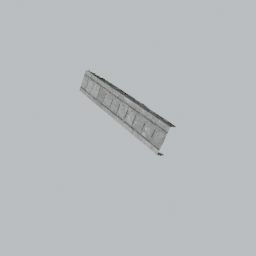
Label: architecture